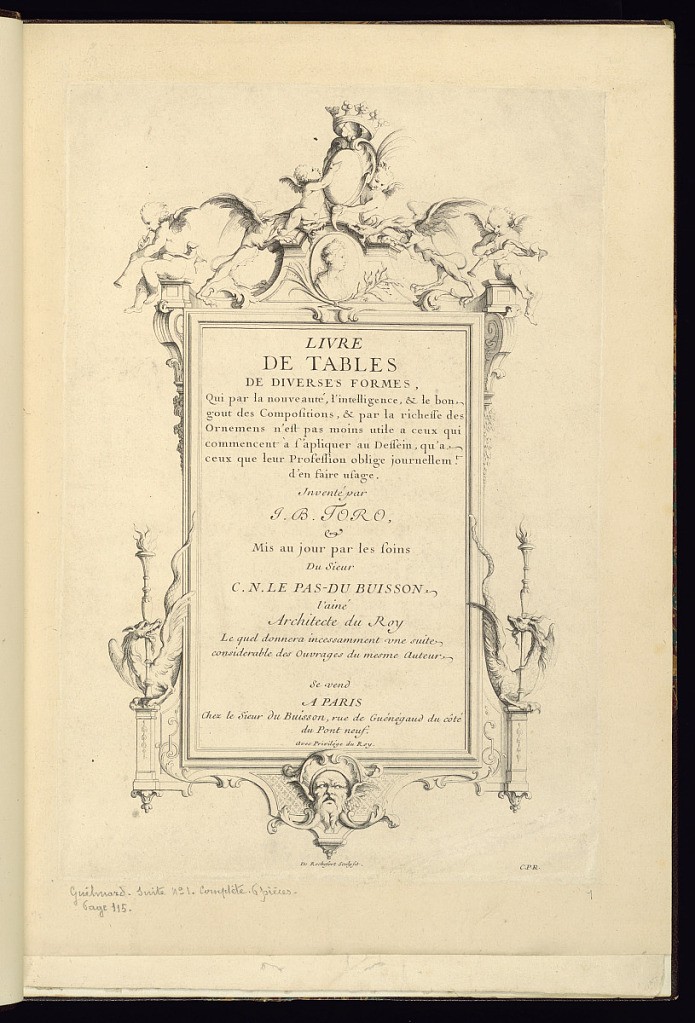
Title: Title Page
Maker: Jean-Bernard Turreau, French, 1672 - 1731
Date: ca. 1716
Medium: Etching on laid paper
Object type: Print
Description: Title page with the title framed by grotesque motifs including a mascaron (mask), dragons, flaming torches, oval profile portrait, putti, mythological creatures (dragons with lion bodies), cartouche, with palm leaves, c-scrolls, shells, scrolling leaves (rinceaux), foliate scrolls, fleurons, and diaper pattern with rosettes. The plate is signed.